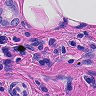
Metastatic tissue present: yes